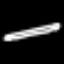
Label: pencil